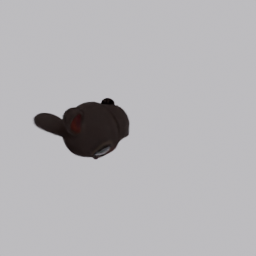
Label: animals